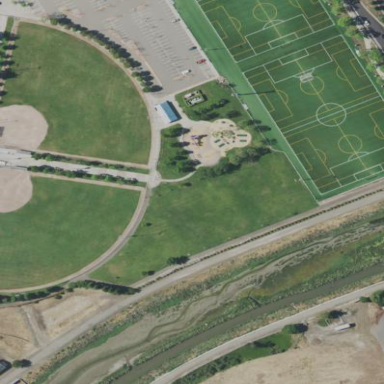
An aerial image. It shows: Soccer pitch for outdoor sports and leisure activities.